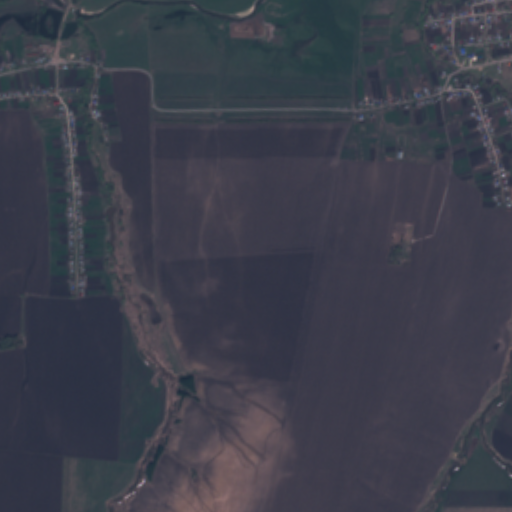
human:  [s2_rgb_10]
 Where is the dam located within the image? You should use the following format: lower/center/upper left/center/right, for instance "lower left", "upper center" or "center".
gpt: The dam is located in the upper left of the image.
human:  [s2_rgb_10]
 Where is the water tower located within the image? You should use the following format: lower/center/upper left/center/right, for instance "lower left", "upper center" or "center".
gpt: The water tower is located in the center right of the image.
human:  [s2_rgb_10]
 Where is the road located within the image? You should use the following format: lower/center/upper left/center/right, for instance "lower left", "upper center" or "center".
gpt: There is no road in the image.